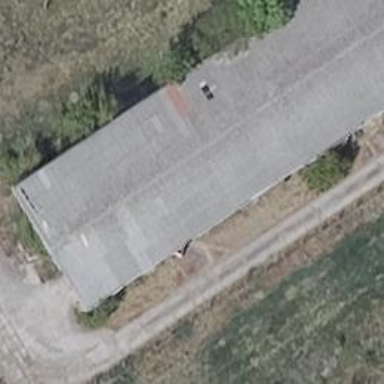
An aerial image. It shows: Gabled grey roof on farm auxiliary building. The roof is oriented along the length of the structure.